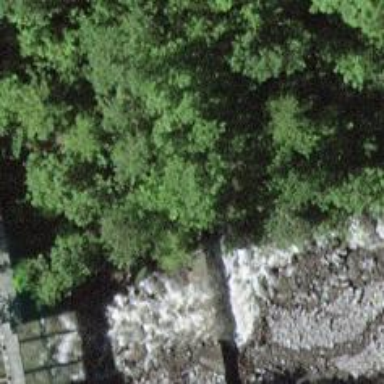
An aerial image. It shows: Check dam at location with retaining wall.